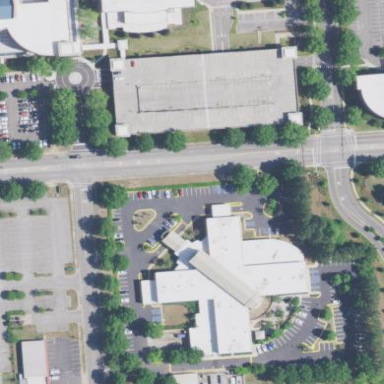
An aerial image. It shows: Office building.